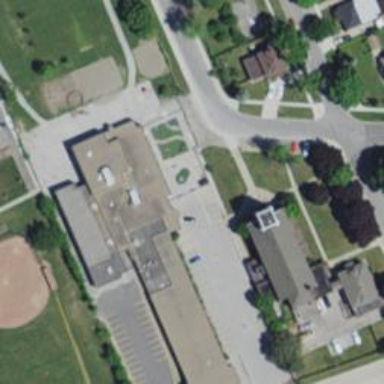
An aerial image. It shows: School.